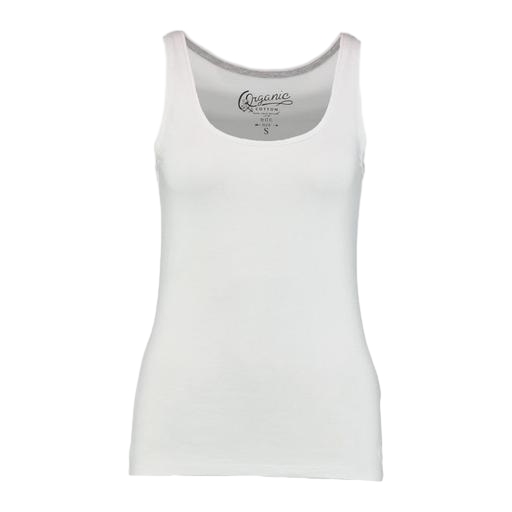
white pure tank top, white royal supima tank, woman's tank top, white background